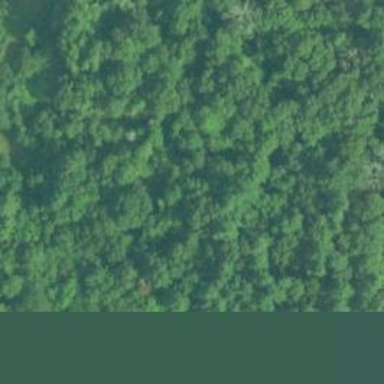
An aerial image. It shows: Woodland consisting mainly of needle-leaved trees.